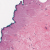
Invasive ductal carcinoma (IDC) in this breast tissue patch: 0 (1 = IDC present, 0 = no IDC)